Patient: sex F, age 51
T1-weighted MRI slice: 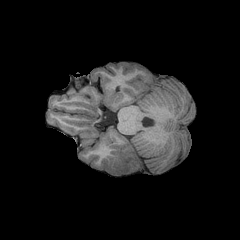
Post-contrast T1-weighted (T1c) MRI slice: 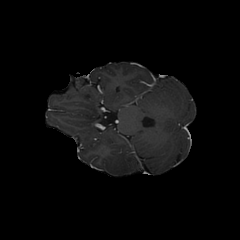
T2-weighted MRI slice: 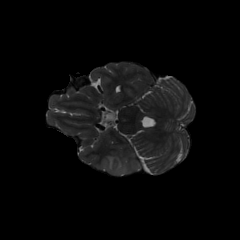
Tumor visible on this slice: yes
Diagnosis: Astrocytoma, IDH-wildtype
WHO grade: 3